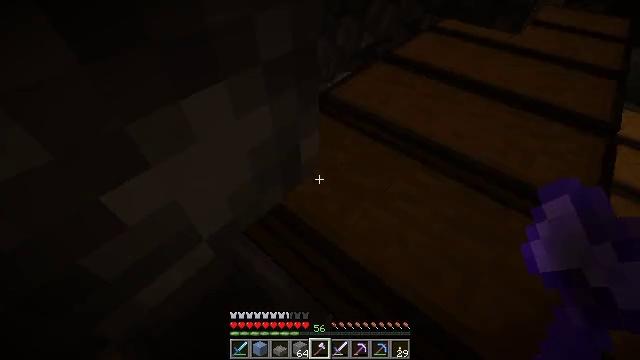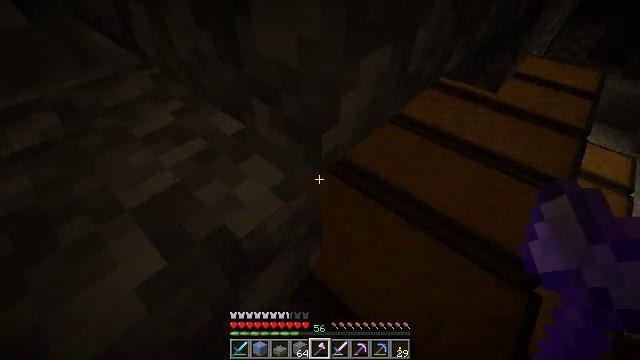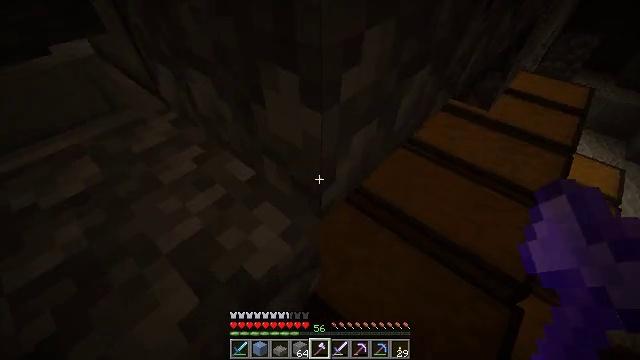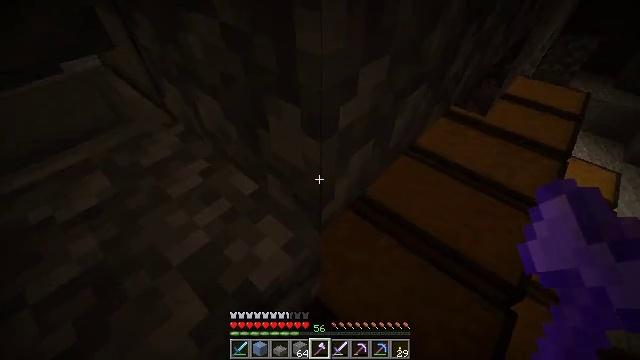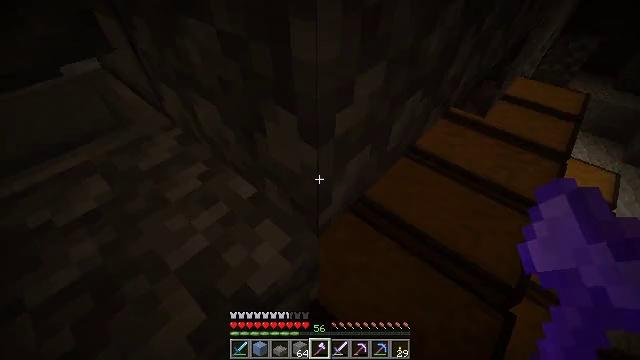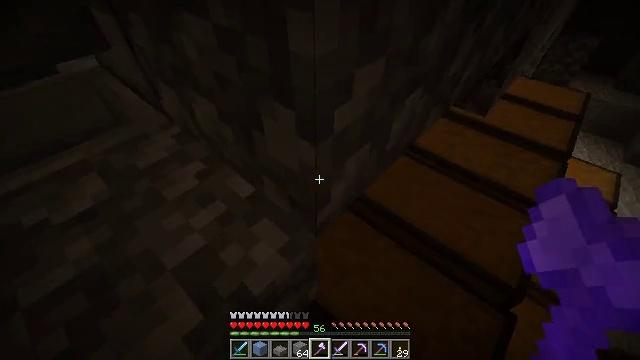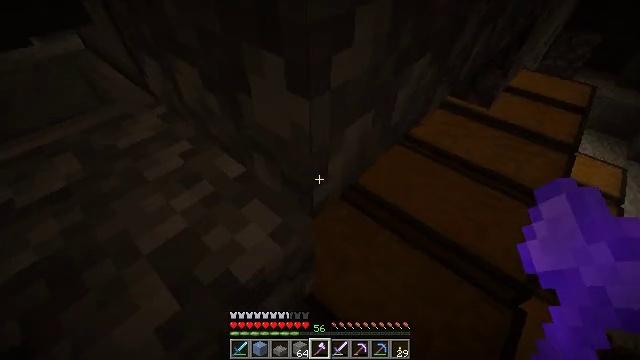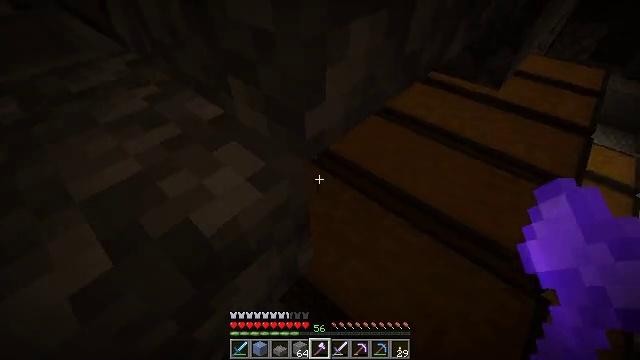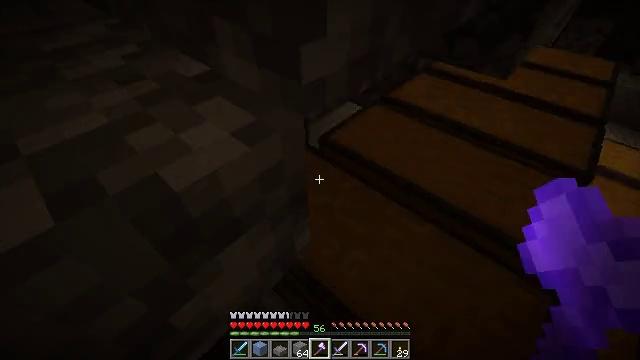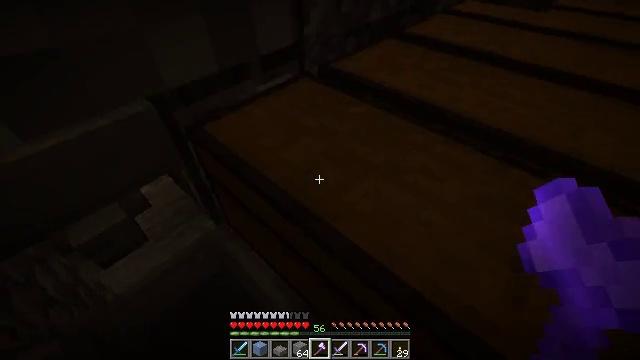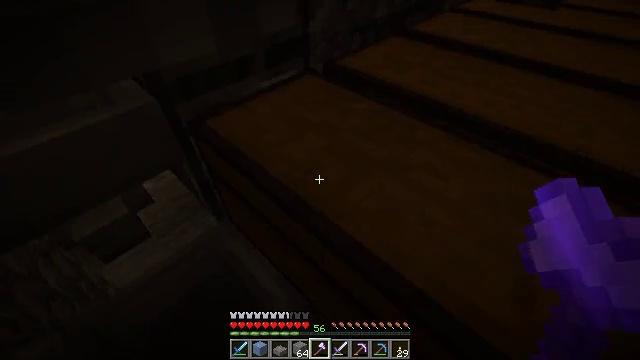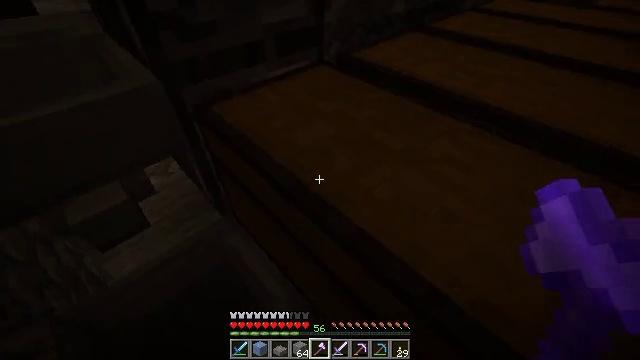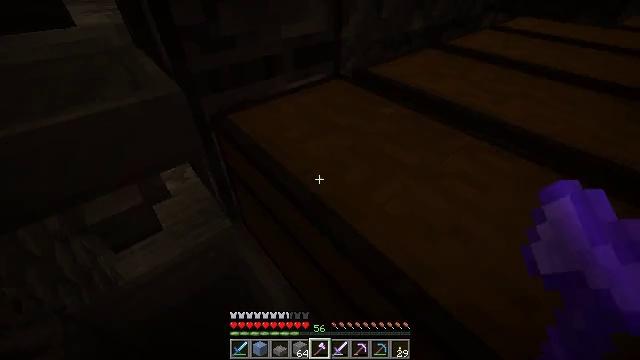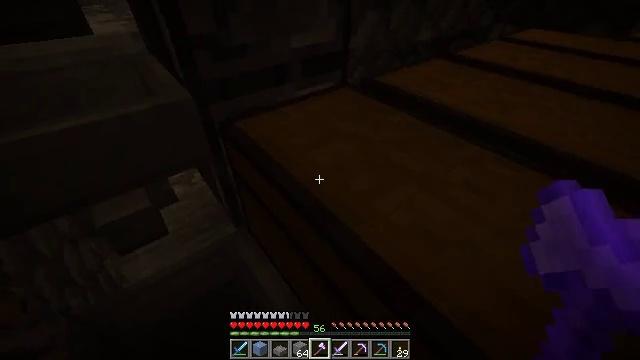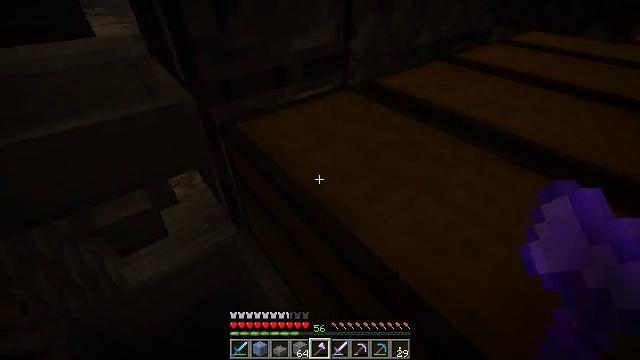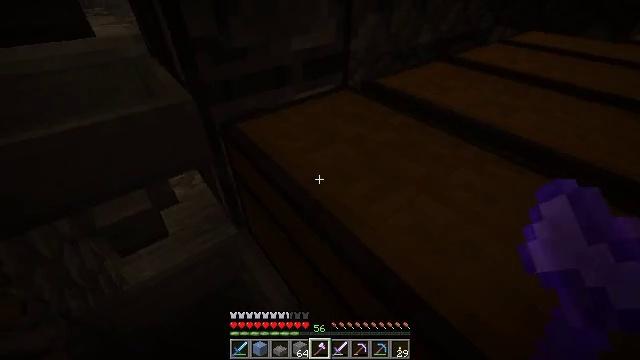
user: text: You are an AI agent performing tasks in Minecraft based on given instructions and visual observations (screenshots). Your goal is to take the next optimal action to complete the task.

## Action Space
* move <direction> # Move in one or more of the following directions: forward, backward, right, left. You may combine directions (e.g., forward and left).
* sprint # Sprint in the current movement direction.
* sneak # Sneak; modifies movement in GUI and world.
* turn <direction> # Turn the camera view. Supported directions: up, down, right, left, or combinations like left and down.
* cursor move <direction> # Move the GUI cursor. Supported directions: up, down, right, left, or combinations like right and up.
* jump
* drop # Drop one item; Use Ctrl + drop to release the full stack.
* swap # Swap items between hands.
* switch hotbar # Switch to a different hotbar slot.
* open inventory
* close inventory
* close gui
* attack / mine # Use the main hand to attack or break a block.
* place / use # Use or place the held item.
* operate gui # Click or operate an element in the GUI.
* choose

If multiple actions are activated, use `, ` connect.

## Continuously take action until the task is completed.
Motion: motion action
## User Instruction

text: Get the hopper into inventory.
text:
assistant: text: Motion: move forward and move left, turn left and up, jump
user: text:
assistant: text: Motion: move forward and move left, jump
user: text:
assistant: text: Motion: move forward and move left
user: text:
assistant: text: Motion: move forward
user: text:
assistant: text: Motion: no_op
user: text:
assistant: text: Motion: no_op
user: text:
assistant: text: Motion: no_op
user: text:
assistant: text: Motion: no_op
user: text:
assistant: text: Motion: no_op
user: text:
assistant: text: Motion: turn left
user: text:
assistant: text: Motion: turn left and up
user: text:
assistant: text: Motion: turn left and up
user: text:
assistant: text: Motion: turn left and up
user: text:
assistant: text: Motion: no_op
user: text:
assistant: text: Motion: no_op
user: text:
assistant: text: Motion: turn right
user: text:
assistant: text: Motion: turn right and down
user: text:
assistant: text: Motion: turn right and down
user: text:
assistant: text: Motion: turn right and down
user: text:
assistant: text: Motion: turn right and up
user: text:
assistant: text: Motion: turn right and up
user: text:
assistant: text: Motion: turn up
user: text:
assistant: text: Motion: turn left and down
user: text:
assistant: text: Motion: turn right
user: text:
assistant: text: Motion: turn right and down
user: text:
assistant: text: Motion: turn left and down
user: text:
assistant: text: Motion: turn left
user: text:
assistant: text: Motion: turn left and up
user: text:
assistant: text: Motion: turn left and up
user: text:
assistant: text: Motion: turn left